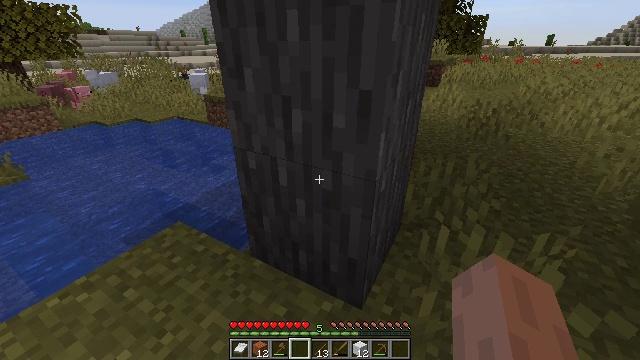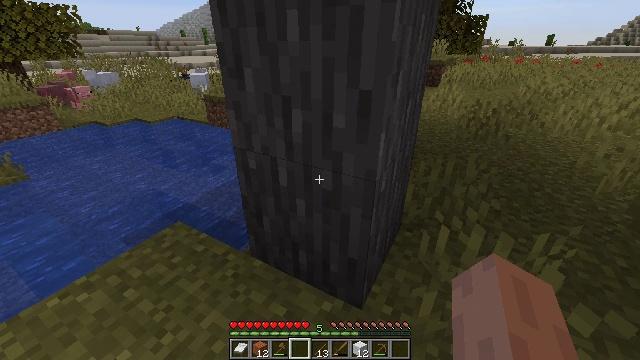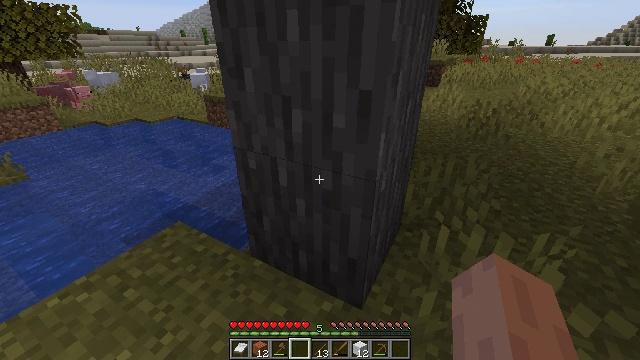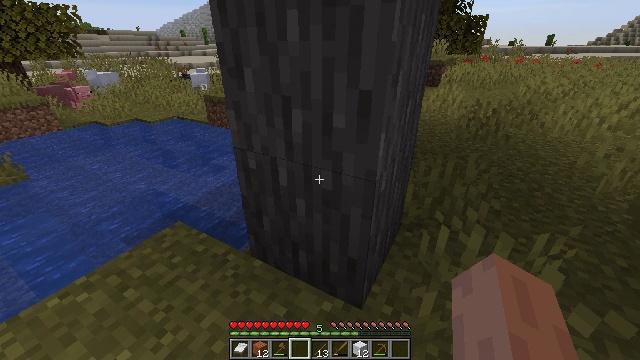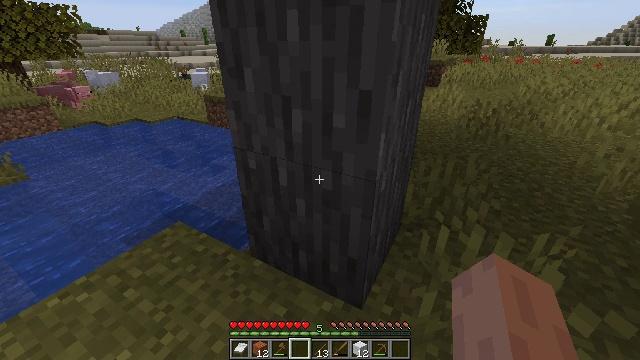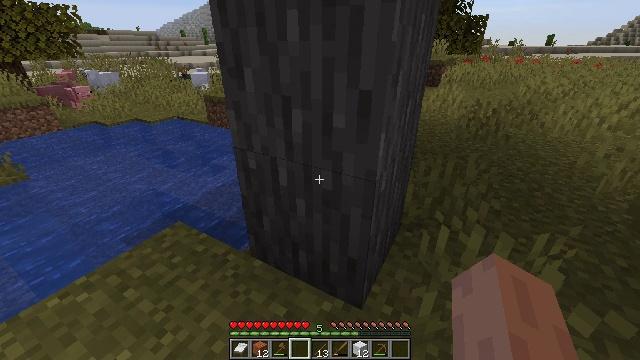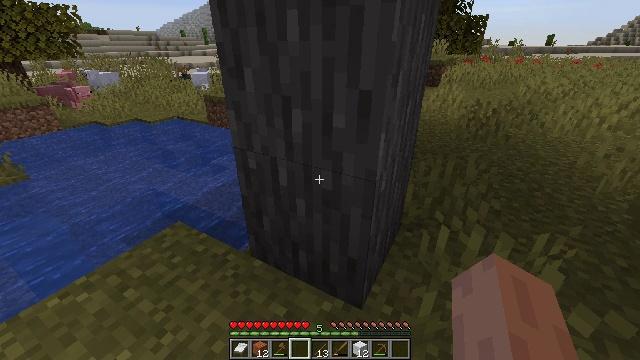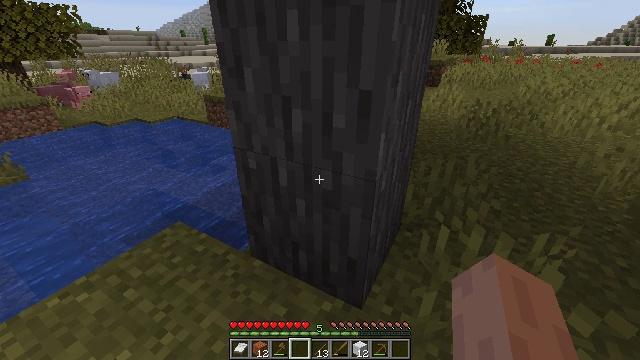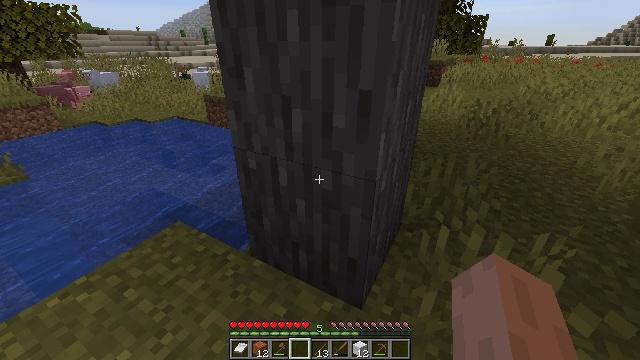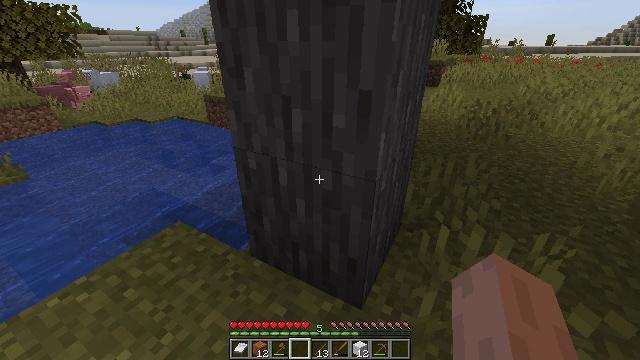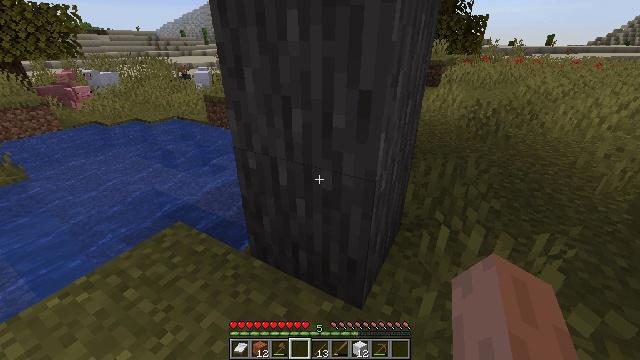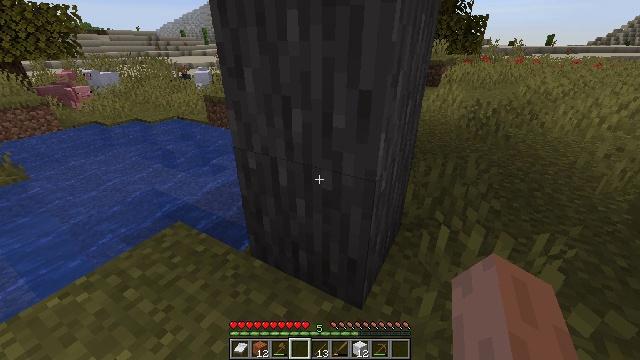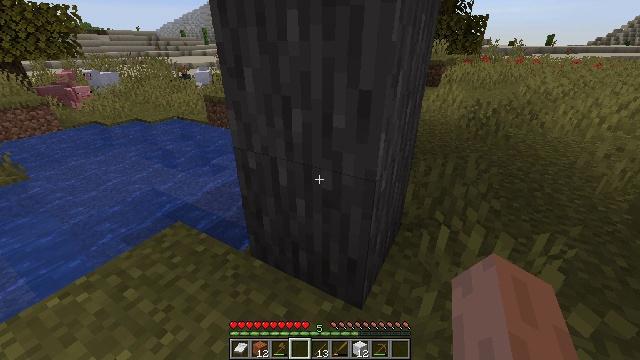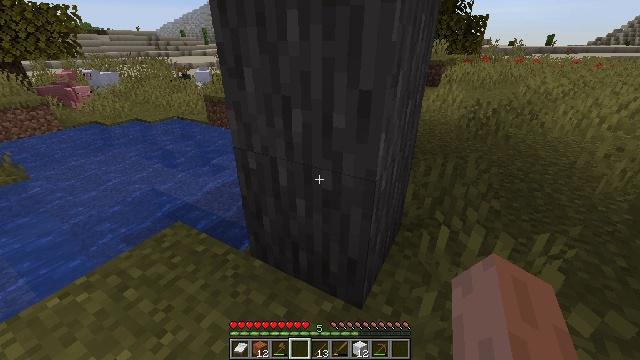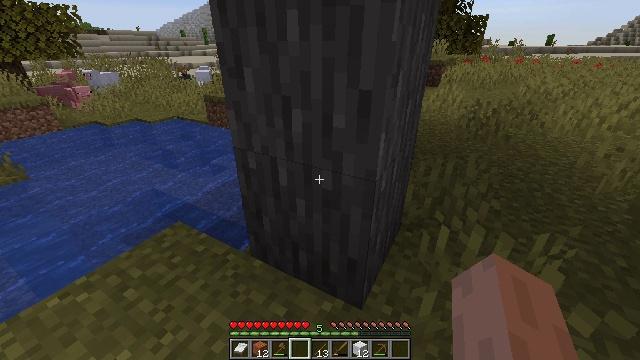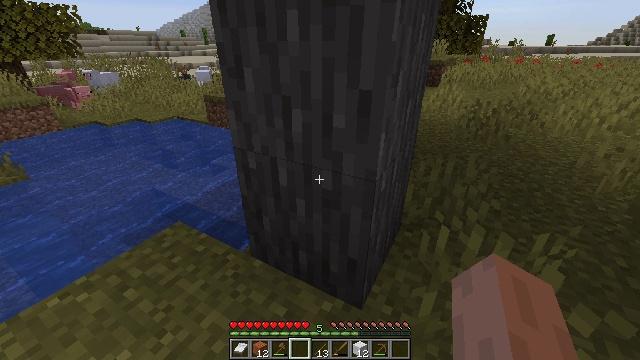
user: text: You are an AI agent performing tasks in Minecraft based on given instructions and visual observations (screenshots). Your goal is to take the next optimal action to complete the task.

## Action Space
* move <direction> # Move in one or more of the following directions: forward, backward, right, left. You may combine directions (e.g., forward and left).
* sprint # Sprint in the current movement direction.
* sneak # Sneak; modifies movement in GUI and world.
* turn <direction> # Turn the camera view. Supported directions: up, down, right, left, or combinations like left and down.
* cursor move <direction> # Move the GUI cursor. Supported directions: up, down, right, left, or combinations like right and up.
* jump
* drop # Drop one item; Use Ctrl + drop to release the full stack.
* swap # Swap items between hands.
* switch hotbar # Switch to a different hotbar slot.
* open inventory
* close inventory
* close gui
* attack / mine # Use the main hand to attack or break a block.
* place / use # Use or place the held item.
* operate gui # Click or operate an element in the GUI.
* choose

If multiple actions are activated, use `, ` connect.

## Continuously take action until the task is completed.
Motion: motion action
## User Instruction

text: Chop down the acacia log.
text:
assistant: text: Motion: no_op
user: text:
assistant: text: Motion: no_op
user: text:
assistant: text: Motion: no_op
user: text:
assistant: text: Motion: no_op
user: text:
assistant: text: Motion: no_op
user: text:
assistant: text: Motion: no_op
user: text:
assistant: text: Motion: no_op
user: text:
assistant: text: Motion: no_op
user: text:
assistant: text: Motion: no_op
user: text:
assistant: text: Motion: no_op
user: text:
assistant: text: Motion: no_op
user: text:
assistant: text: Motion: no_op
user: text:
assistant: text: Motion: no_op
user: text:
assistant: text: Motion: no_op
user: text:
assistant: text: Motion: no_op
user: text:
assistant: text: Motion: no_op
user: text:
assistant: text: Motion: no_op
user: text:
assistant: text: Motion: no_op
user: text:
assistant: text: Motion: no_op
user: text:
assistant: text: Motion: no_op
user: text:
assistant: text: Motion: no_op
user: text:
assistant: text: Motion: no_op
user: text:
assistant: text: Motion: no_op
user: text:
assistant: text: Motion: no_op
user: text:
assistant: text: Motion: no_op
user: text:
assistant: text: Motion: no_op
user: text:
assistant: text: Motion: no_op
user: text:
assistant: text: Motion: no_op
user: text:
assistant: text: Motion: no_op
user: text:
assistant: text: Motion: no_op